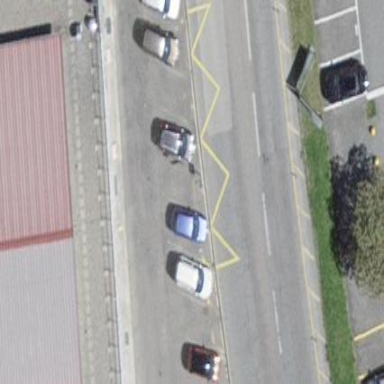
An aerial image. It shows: Street-side parking area with asphalt surface.